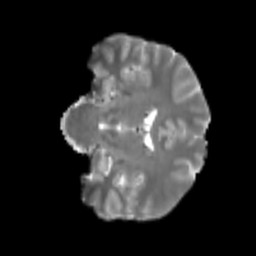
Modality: T2w
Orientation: coronal
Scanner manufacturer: siemens
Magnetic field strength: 3 T
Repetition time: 4 s
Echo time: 0.0594 s